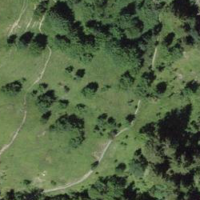
EUNIS habitat code: 23
Species observed at this site:
Astrantia major
Plantago media